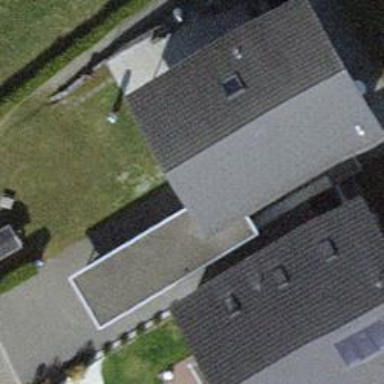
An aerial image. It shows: View of roof of building.